Question: I am using the latest version of JQuery and JQuery UI to understand drag and drop features. I am facing a minor problem - mostly due to mouse drag.
> As you can see that I am creating stacks with some items in it. Now if these stacks are just inside body - I mean div.allstacks is in
body there is no problem. But as soon as I put all these stacks inside
a div#left-panel, the problem of cursor losing focus starts.This means now when I drag an item, after horizontal scroll - My mouse
cursor is not at the same position of draggable note.
Now here is the problem:

<URL>
<URL>
---
Here is the code.
Javascript:
'''
var zindex = 10;
$(".item").draggable({
containment: "body",
scroll: true,
revert: function (event, ui) {
$(this).css("border", "none");
return !event;
},
start: function (event, ui) {
$(this).css("z-index", zindex++);
$(this).css("border", "2px solid #333");
}
});
$(".stack_items").droppable({
hoverClass: "over",
drop: function (event, ui) {
$("<li class='item'></li>").html(ui.draggable.html()).appendTo(this);
$(ui.draggable).remove();
}
});
'''
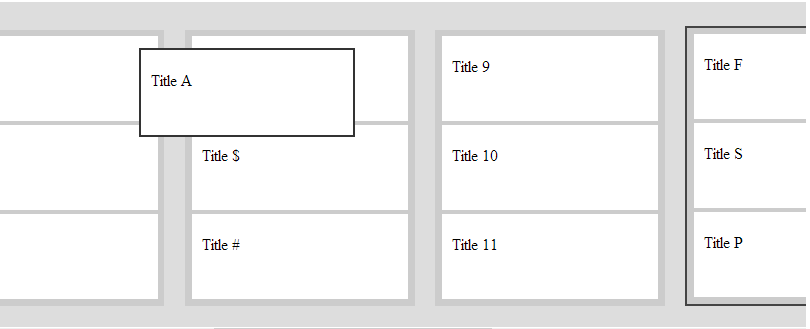
Answer: As I tried out and read through the link given by @konrad, I found that its a bug in Jquery UI - even in the latest version of it. The problem got solved as soon as I started using Jquery UI 1.9.2 version
here is the updated fiddle: <URL>
with same code:
'''
var zindex = 10;
$(".item").draggable({
containment: "body",
scroll: true,
revert: function (event, ui) {
$(this).css("border", "none");
return !event;
},
start: function (event, ui) {
$(this).css("z-index", zindex++);
$(this).css("border", "2px solid #333");
}
});
$(".stack_items").droppable({
hoverClass: "over",
drop: function (event, ui) {
$("<li class='item'></li>").html(ui.draggable.html()).appendTo(this);
$(ui.draggable).remove();
}
});
'''
It uses Jquery version 1.9.2 from <URL>